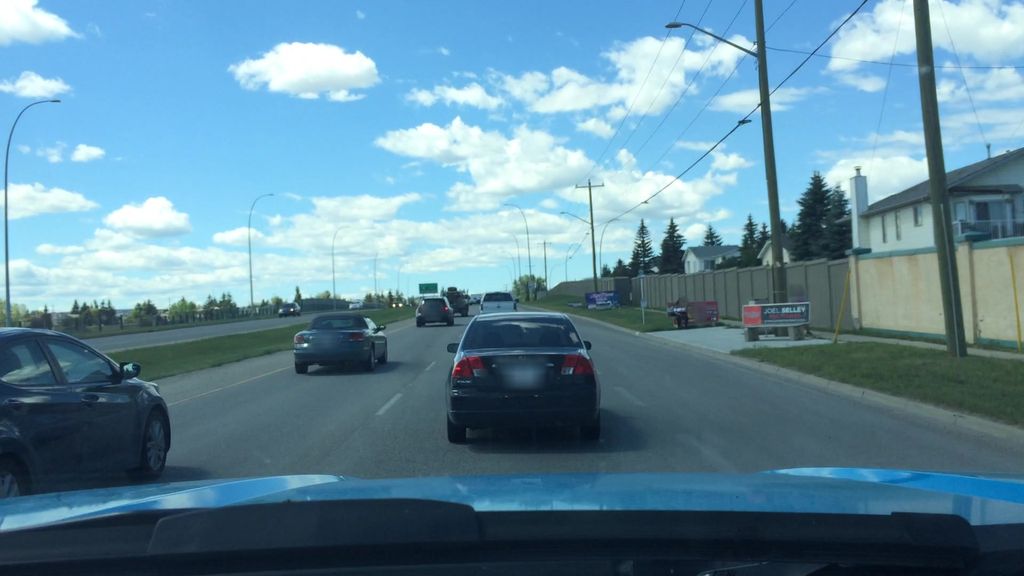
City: calgary